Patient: sex M, age 61
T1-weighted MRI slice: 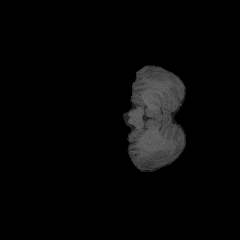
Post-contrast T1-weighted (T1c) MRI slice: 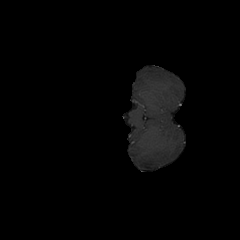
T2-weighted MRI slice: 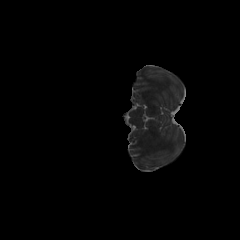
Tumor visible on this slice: no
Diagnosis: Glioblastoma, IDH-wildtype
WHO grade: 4